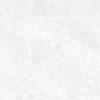
Label: no_change